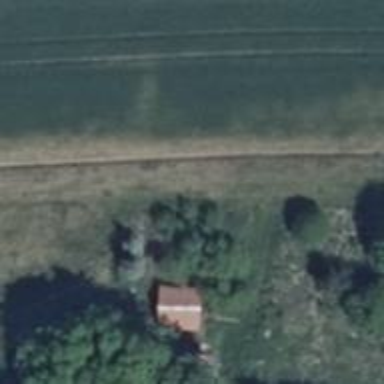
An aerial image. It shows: Shelter.